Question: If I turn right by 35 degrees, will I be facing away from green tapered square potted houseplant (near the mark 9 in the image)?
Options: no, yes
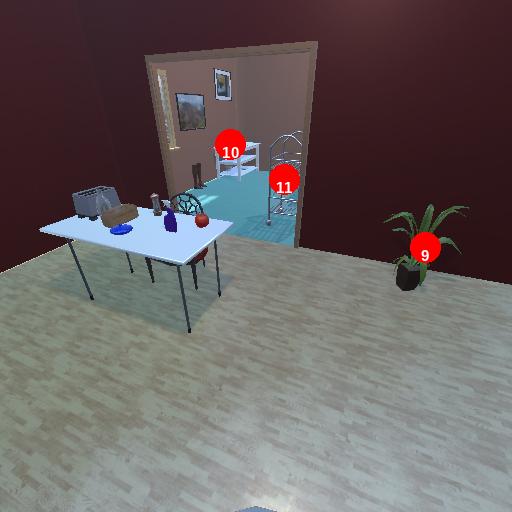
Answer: no